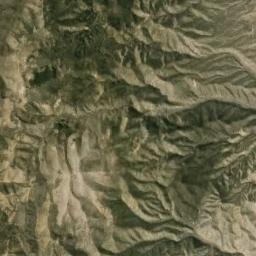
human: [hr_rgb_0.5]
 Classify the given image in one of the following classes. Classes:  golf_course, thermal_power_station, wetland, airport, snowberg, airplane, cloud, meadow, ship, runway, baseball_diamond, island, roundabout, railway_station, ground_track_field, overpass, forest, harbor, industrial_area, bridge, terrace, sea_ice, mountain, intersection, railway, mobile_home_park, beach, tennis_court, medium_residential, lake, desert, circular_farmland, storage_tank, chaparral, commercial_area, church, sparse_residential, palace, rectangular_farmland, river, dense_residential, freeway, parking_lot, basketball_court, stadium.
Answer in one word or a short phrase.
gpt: mountain